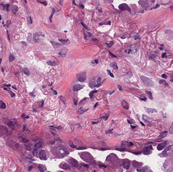
Tumor epithelial tissue: yes
Tumor-associated stroma tissue: yes
Normal tissue: no